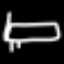
Label: bed